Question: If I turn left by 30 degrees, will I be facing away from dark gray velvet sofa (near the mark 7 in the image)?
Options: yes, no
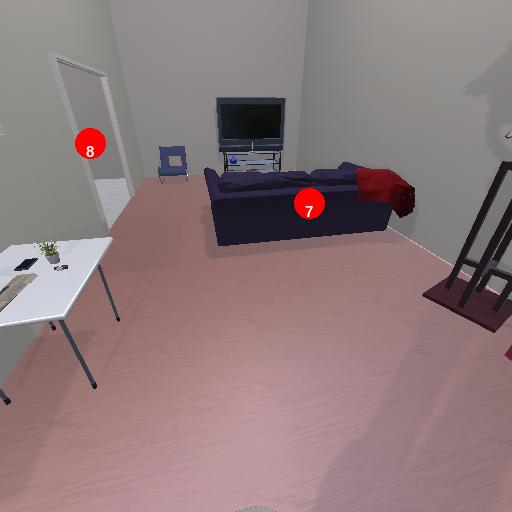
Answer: yes